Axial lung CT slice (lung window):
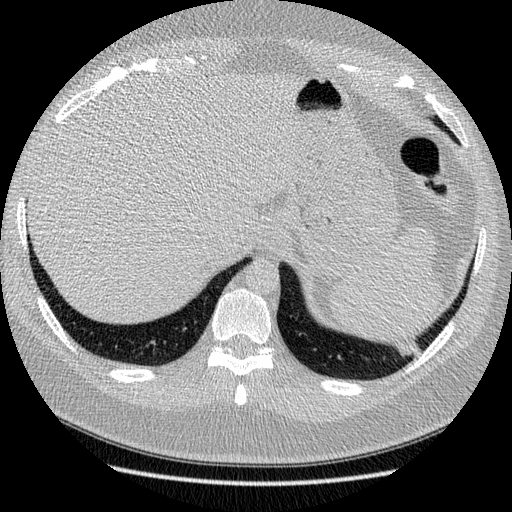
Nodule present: yes
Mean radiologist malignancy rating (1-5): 3.25